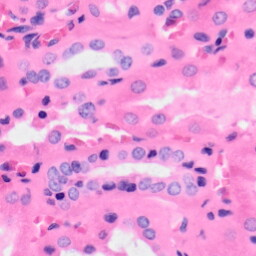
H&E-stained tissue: Kidney